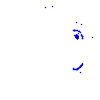
Particle: pion